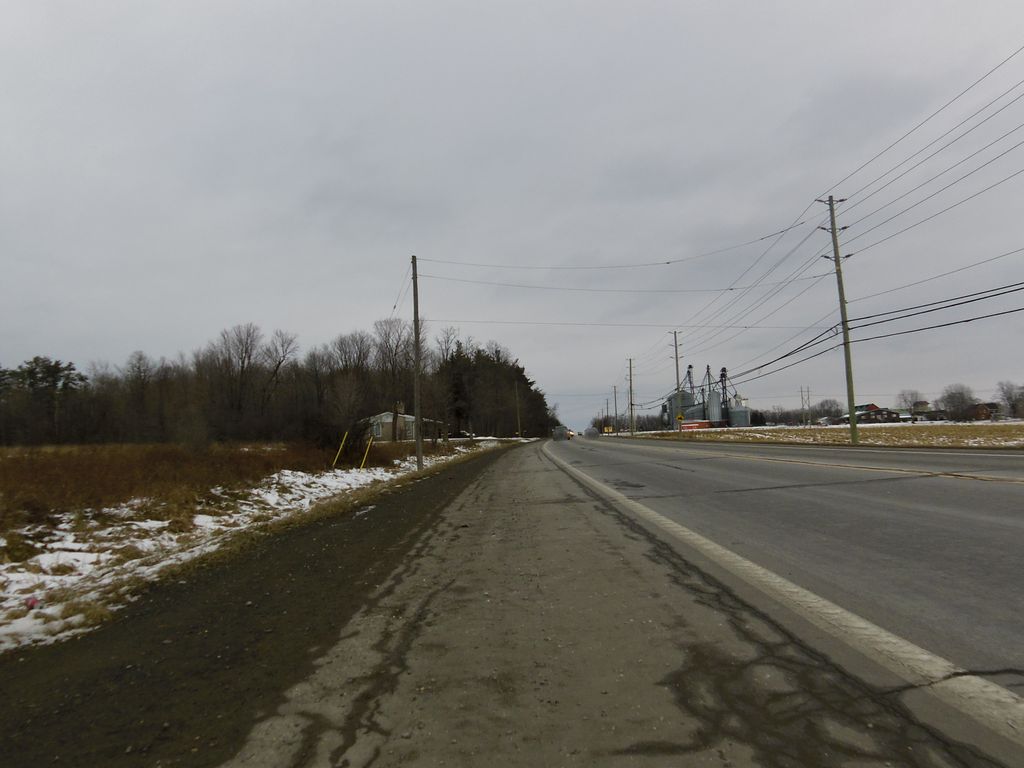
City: ottawa-gatineau